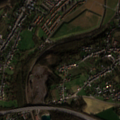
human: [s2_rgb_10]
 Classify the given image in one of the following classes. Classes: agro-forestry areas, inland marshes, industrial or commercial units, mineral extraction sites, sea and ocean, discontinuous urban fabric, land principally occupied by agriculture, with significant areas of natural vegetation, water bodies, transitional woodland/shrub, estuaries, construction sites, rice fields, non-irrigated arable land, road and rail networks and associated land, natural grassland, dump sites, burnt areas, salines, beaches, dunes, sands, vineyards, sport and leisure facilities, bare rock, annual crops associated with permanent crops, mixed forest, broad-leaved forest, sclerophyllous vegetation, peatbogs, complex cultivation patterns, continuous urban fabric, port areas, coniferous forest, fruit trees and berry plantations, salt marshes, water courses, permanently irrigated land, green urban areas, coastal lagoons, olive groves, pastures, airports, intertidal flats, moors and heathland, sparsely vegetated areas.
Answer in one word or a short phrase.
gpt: discontinuous urban fabric, industrial or commercial units, mineral extraction sites, complex cultivation patterns, land principally occupied by agriculture, with significant areas of natural vegetation